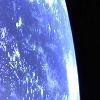
Label: water